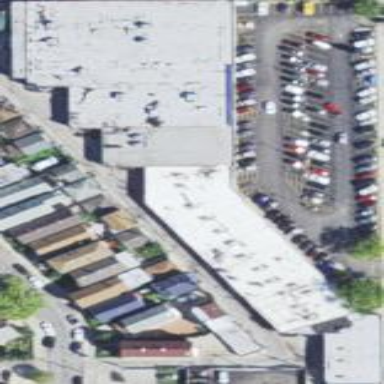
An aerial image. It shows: Retail building.